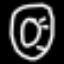
Label: donut